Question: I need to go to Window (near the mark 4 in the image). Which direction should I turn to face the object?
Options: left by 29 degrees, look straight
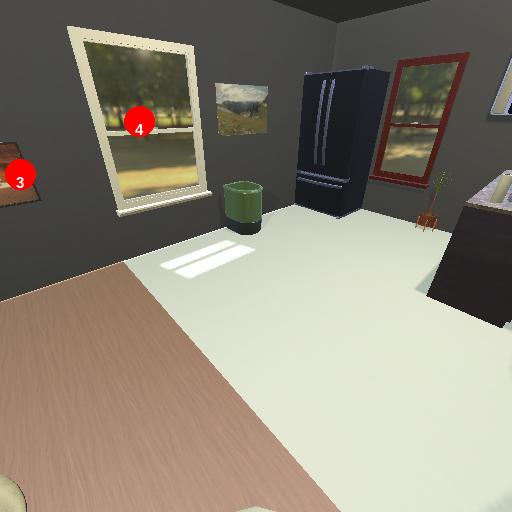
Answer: left by 29 degrees